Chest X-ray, AP view. Patient: 29 years old, sex M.
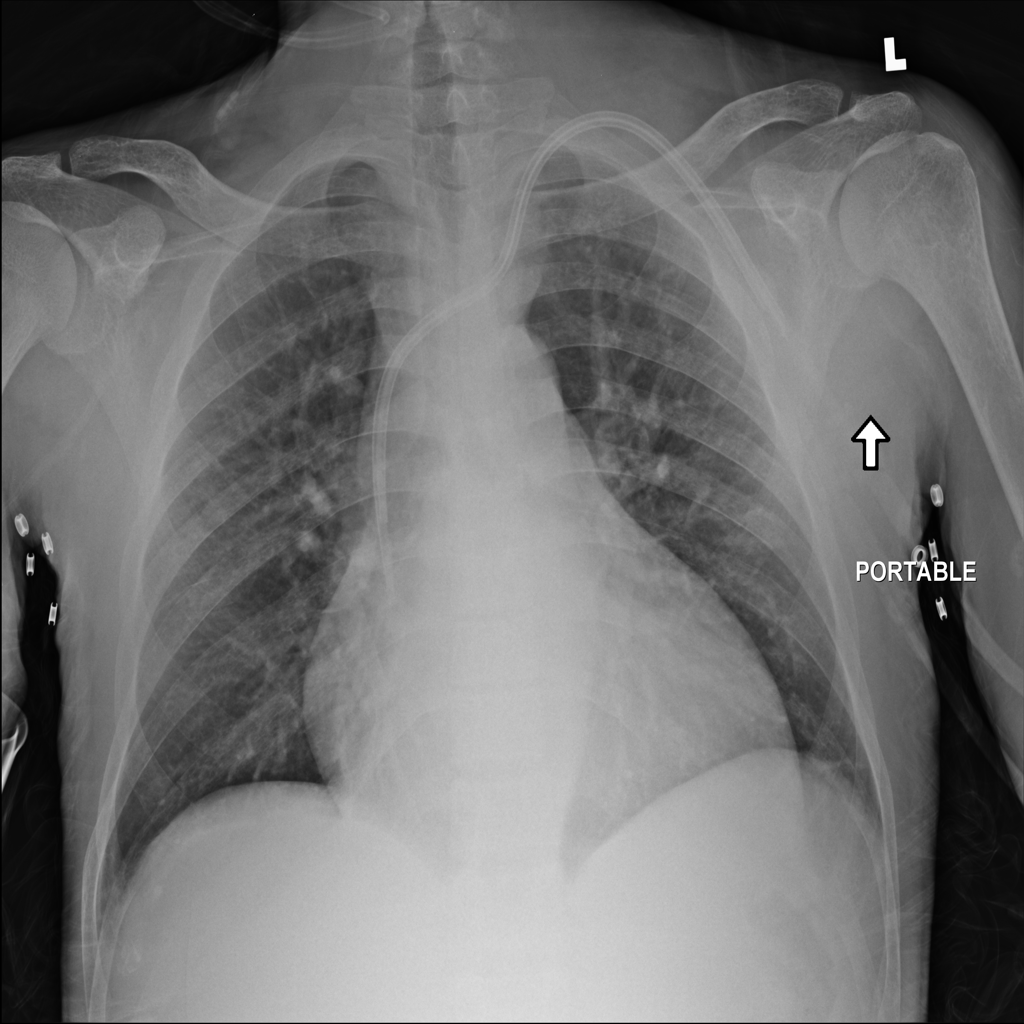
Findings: No Finding